This time-frequency spectrogram was computed from a bearing vibration snapshot; brighter regions carry more energy. Determine the bearing's health state. Answer with exactly one of: normal, inner_race, outer_race, ball.
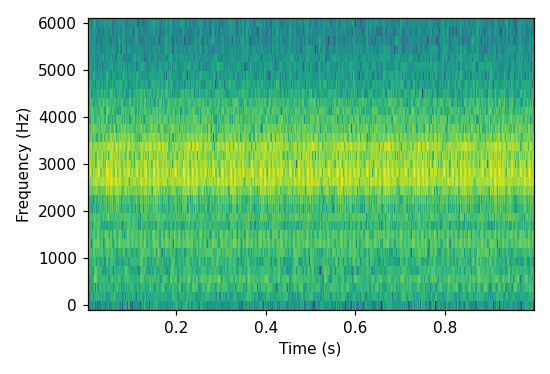
Answer: outer_race